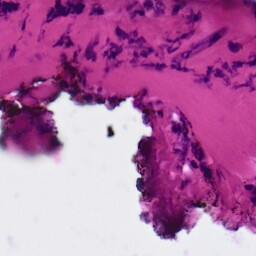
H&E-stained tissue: Ovarian